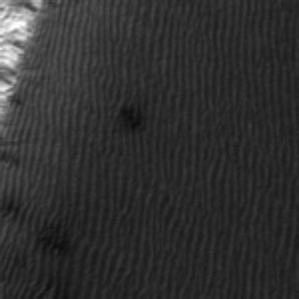
Label: frost